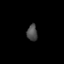
Tissue: skin
Cell type: Others
Senescence score: 0.7504
Nuclear area (px): 166
Mean DAPI intensity: 76.994